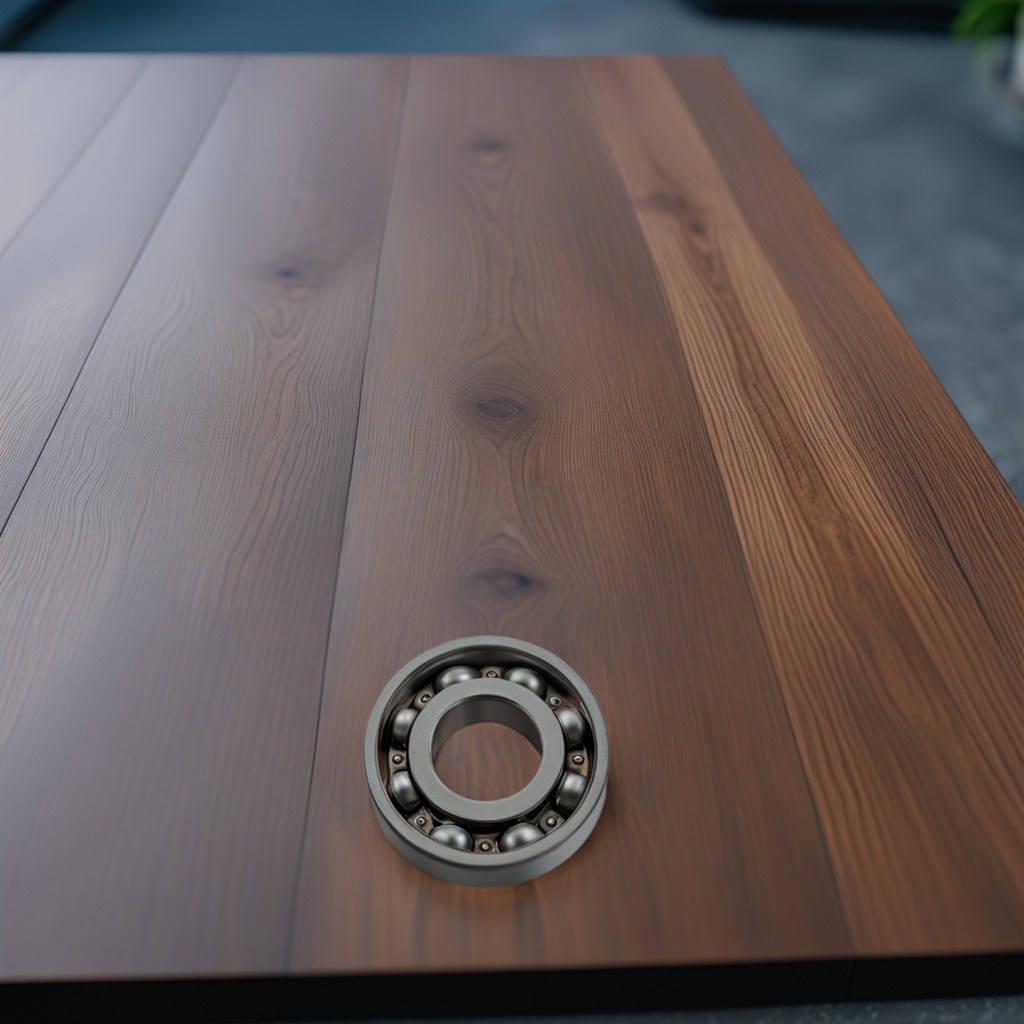
A metal ball bearing is lying on a table with faint burn marks in a small garage at twilight.